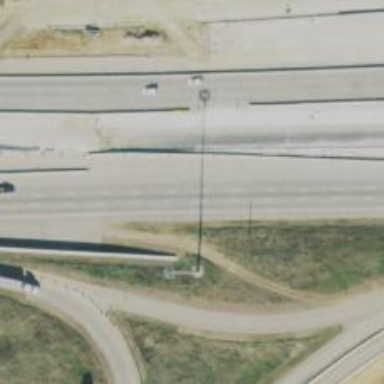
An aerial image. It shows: Motorway junction.